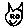
Label: cat